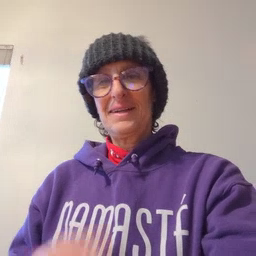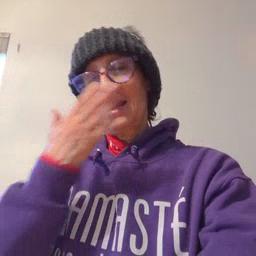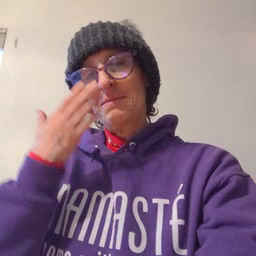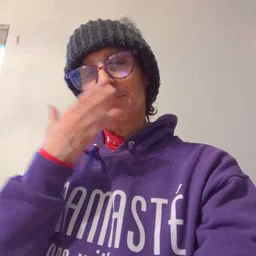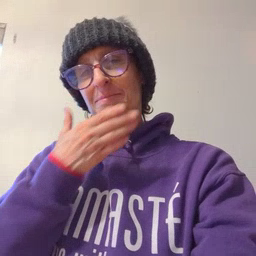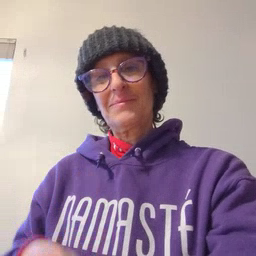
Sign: napkin